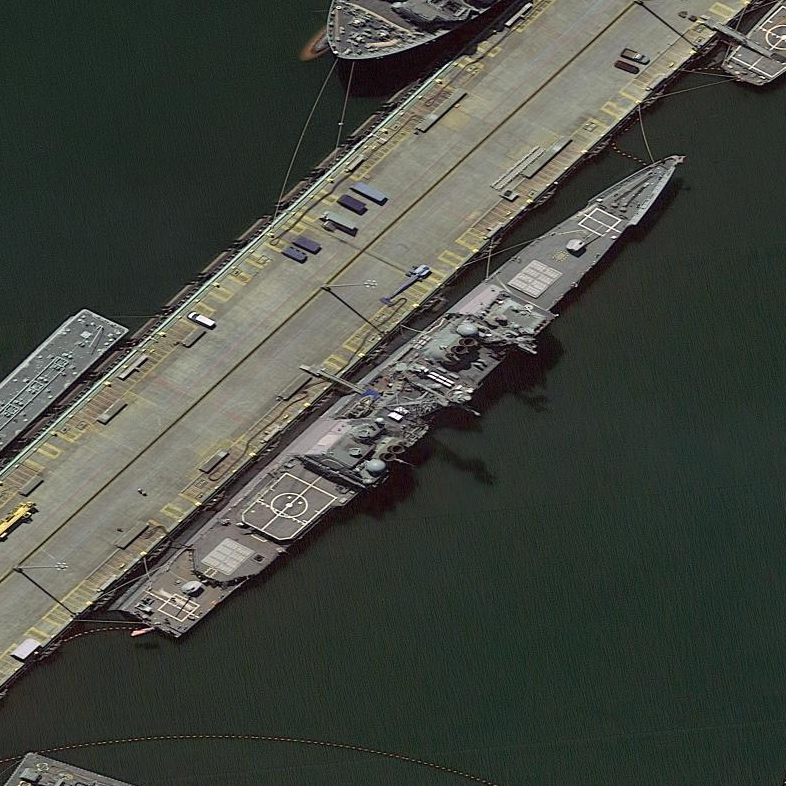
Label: cruiser